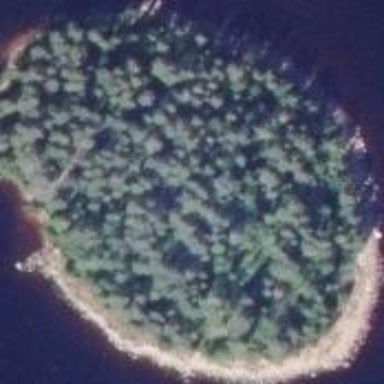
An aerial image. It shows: Image showing island.